Aerial crown-view tile of a tropical tree (Barro Colorado Island, Panama), acquired 20250124:
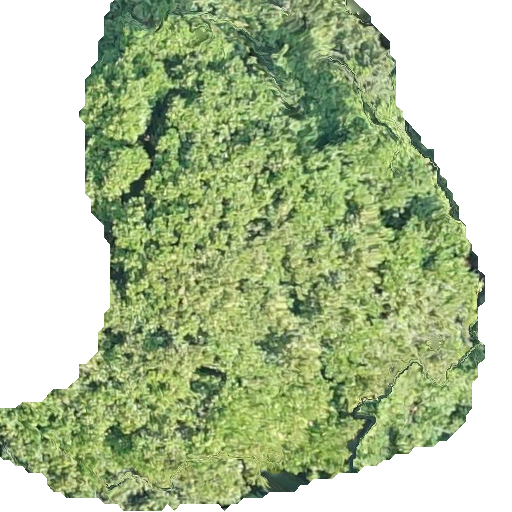
Species: Prioria copaifera
GBIF accepted scientific name: Prioria copaifera
Crown area: 267.233 m²